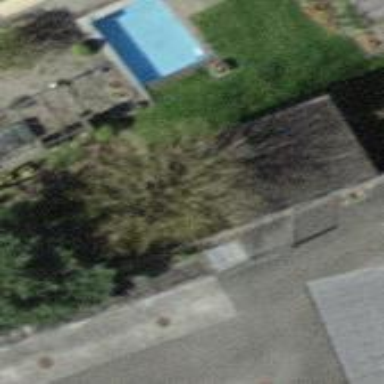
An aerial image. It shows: Shed building.